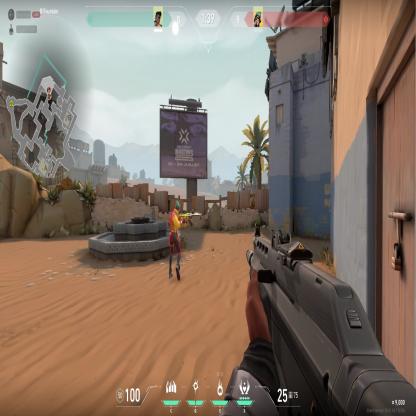
Label: enemy